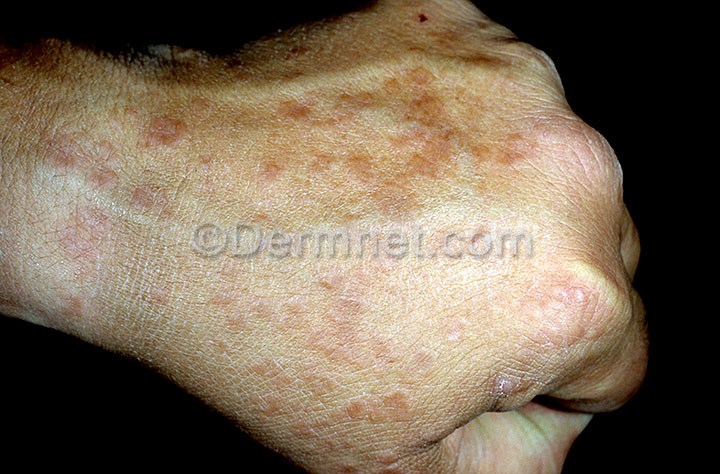
Disease: Systemic Disease